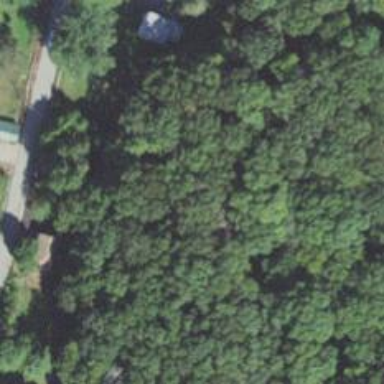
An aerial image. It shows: Residential driveway.